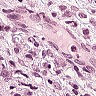
Metastatic tissue present: yes